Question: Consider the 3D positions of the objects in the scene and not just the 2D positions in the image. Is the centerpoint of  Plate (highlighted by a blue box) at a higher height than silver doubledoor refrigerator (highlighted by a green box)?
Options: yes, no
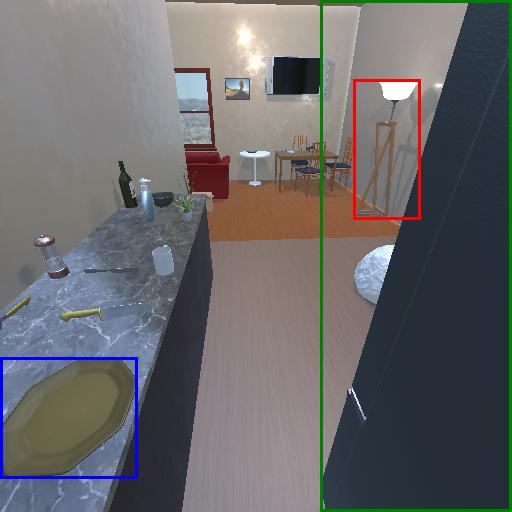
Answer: yes